Aerial crown-view tile of a tropical tree (Barro Colorado Island, Panama), acquired 20250818:
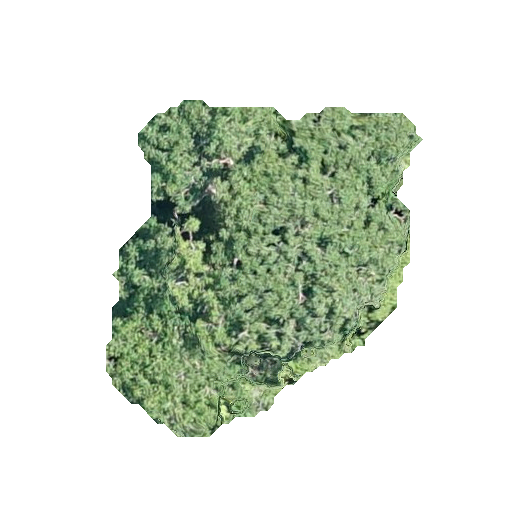
Species: Astronium graveolens
GBIF accepted scientific name: Astronium graveolens
Crown area: 109.726 m²